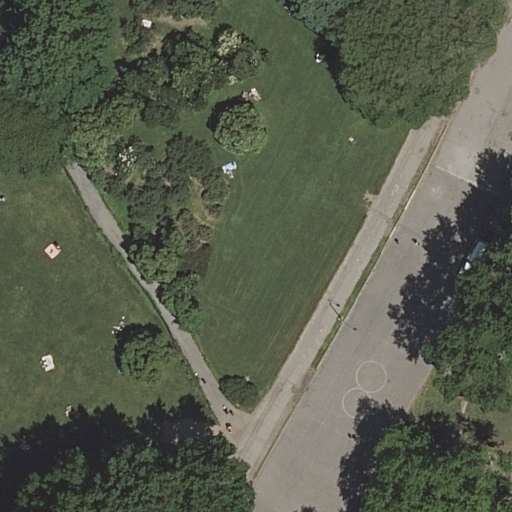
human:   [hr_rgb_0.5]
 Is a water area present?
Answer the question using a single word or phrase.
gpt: no

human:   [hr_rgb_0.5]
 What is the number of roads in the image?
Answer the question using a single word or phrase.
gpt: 2

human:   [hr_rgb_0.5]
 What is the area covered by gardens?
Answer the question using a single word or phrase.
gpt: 2915m2

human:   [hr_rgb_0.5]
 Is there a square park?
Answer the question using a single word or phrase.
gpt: no

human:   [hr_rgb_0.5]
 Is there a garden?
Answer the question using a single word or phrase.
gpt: yes

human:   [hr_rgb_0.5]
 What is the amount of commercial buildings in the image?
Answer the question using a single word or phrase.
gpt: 0

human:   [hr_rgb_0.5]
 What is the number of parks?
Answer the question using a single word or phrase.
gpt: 1

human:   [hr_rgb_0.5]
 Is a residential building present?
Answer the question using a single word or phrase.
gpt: no

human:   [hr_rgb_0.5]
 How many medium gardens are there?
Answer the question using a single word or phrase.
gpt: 0

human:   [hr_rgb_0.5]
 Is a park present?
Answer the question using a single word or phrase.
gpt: yes

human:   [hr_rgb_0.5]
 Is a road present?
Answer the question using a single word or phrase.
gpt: yes

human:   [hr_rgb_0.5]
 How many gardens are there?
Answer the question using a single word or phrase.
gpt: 1

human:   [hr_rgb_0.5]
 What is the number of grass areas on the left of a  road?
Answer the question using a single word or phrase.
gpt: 1

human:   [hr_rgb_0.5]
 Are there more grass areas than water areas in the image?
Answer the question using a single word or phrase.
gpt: yes

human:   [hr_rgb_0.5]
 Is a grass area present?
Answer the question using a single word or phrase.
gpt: yes

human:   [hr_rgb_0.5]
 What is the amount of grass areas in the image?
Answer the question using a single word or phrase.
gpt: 1

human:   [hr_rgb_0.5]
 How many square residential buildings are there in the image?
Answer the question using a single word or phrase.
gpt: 0

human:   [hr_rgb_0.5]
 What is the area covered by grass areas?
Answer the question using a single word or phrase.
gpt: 10627m2

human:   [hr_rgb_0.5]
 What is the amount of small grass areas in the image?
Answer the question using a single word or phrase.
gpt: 0

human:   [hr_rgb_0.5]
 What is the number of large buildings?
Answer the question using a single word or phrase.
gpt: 0

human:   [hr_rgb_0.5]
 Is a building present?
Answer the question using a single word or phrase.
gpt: no

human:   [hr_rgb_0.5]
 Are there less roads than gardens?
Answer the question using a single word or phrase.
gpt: no

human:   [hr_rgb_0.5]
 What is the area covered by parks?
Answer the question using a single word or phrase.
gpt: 10627m2

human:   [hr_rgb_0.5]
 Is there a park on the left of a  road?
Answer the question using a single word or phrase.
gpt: no

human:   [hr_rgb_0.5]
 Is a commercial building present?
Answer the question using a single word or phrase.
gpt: no

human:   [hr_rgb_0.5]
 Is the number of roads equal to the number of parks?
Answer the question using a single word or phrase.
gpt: no

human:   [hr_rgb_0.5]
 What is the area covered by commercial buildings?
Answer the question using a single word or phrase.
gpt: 0m2

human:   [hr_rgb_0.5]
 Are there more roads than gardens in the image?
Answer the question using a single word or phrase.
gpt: yes

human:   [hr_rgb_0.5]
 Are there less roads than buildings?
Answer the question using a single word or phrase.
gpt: no

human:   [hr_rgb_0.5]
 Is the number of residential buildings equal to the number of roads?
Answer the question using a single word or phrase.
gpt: no

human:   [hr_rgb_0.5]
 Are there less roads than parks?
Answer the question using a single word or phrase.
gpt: no

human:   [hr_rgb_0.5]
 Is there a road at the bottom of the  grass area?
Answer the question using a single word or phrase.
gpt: no

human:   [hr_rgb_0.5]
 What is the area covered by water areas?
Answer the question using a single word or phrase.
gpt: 0m2

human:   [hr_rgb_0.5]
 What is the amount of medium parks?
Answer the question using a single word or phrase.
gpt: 0

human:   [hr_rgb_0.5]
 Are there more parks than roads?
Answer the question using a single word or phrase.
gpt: no

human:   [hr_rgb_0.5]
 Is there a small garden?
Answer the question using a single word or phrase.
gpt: no

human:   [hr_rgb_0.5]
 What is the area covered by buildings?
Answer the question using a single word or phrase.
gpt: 0m2

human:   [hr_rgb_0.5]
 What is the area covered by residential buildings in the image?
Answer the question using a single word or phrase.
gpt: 0m2

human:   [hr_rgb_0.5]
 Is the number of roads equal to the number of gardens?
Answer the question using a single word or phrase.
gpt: no

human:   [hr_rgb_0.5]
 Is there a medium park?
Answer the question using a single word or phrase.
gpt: no

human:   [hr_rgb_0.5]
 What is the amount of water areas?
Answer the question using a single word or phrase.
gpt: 0

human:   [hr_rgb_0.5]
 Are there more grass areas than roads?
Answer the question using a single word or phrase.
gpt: no

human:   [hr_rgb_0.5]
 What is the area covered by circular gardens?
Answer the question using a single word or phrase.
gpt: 0m2

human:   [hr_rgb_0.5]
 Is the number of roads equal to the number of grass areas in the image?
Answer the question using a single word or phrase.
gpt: no

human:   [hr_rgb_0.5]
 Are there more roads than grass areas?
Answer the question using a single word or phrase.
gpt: yes

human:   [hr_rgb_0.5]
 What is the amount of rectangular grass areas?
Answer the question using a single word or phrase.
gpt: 1

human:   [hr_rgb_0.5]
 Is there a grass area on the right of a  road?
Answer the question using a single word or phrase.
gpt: no

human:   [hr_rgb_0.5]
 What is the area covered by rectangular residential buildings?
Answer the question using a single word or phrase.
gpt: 0m2

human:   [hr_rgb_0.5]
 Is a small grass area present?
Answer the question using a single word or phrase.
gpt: no

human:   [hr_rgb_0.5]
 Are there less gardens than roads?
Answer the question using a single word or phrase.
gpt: yes

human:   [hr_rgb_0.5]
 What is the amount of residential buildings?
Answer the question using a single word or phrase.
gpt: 0

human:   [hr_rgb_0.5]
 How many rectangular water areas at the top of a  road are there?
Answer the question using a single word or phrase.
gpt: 0

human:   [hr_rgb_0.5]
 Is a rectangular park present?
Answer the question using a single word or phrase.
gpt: yes

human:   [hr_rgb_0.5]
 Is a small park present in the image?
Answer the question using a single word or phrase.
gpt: no

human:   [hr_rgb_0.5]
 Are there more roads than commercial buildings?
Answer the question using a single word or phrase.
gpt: yes

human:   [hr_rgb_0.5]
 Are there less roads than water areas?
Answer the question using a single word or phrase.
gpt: no

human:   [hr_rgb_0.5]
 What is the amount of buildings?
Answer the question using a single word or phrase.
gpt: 0

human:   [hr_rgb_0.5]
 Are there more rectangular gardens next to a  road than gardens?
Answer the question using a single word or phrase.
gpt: no

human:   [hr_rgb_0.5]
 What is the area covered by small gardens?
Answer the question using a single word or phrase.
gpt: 0m2

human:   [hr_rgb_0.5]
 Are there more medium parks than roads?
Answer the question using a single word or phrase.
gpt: no

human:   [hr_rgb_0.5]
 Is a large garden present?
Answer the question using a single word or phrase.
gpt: yes

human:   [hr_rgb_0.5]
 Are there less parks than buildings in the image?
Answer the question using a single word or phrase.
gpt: no

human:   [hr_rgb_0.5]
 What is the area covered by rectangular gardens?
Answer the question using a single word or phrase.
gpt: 0m2

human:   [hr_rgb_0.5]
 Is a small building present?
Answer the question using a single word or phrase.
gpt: no